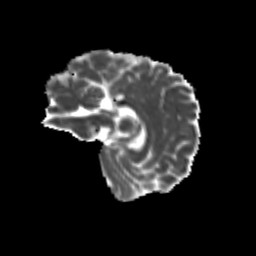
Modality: MD
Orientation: sagittal
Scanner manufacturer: siemens
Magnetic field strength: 3 T
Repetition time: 9.2 s
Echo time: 0.084 s